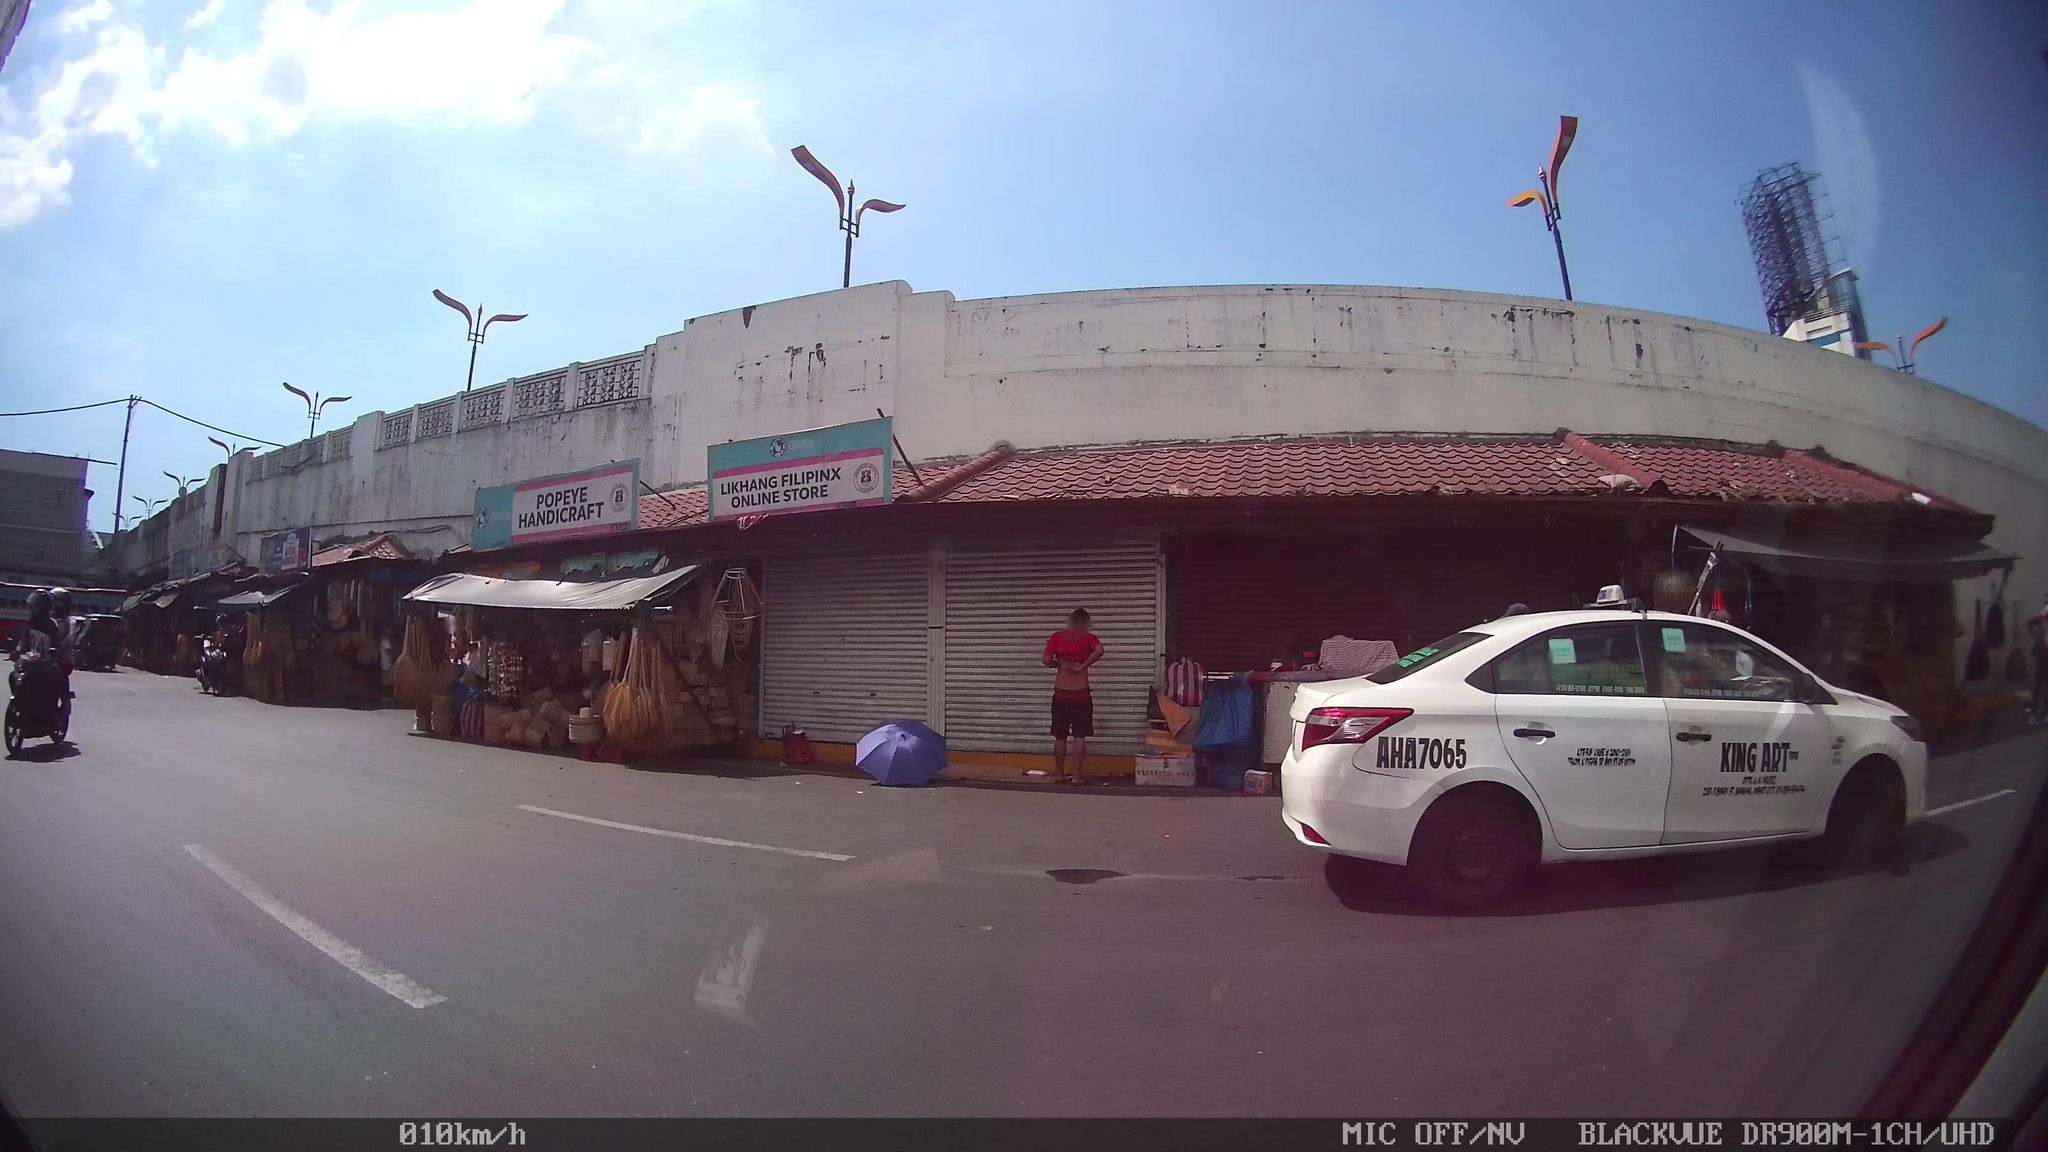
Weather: clear
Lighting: day
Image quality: good
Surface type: driving surface
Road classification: primary_link
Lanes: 2
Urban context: urban centre
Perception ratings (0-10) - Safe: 1.84, Lively: 5.14, Beautiful: 0.51, Boring: 7.42, Depressing: 7.98, Wealthy: 3.2